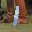
Label: 1